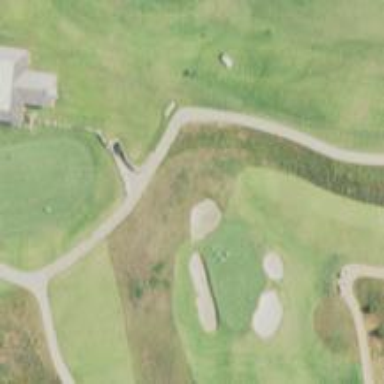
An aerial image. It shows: Footway that serves as golf path.